Question: Been trying to get this working for a couple of days now without any luck.
This is dedicated for a larger monitor (2560x1080).. so lower viewport responsiveness doesnt matter.
I'm trying to:
1. Make container fit large full screen edge to edge.
2. Create a grid (i.e. like the one in attached image)
3. Display images in that grid cells that use exactly 100% of the space available to them (based on the % values of the underlying cell/div) -- so resize with aspect ratio and then stretch or something like that.
Unfortunately every attempt is just a mess... most recently I'm using bootstrap 4 with the following extra css
<URL>
'''
#mmenu_screen > .row {
min-height: 100vh;
}
.flex-fill {
flex:1 1 auto;
}
'''
Any tips would be appreciated.

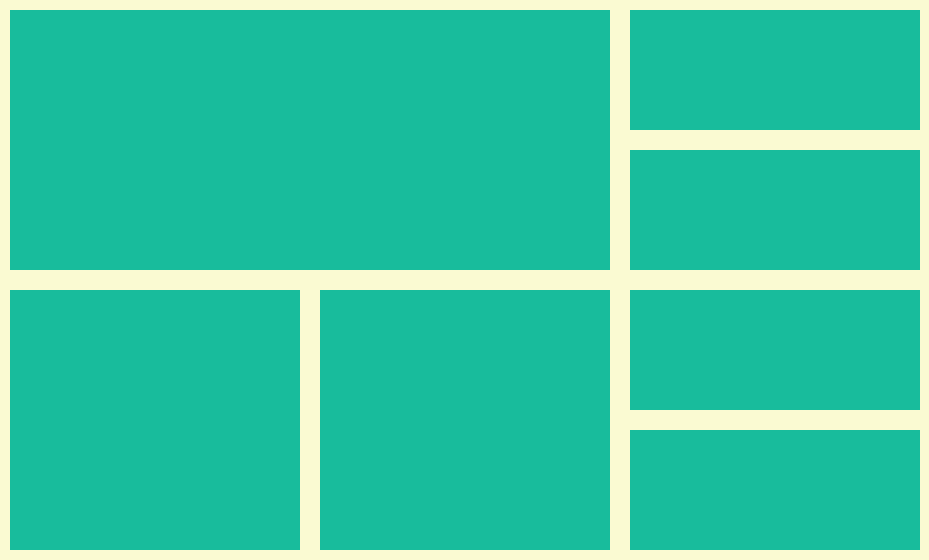
Answer: no bootstrap or framework needed CSS grid got you covered ;) it's a simple API read the CSS and you will understand how does it work you just add the needed divs then you give it literally a template and he will arrange them for you it's 100% responsive (to the limit for sure of the content).
-
hope I have helped
'''
.grid-container {
position: fixed;
top: 0;
left: 0;
right: 0;
bottom: 0;
display: grid;
grid-template-areas:
'area1 area1 area1 area1 area4 area4'
'area1 area1 area1 area1 area5 area5'
'area2 area2 area3 area3 area6 area6'
'area2 area2 area3 area3 area7 area7';
grid-gap: 10px;
background-color: #f9fad2;
padding: 10px;
}
.grid-container > div {
background-color: #18bc9c;
text-align: center;
padding: 20px 0;
font-size: 30px;
}
.item1 { grid-area: area1; background-image: url("https://www.bmw.in/content/dam/bmw/marketIN/bmw_in/Images/all-models/BMW%20Series/bmw-2-series/Main%20Banner%20Desktop.jpg/_jcr_content/renditions/cq5dam.resized.img.1680.large.time1601620546255.jpg"); background-size: cover; }
.item2 { grid-area: area2; }
.item3 { grid-area: area3; }
.item4 { grid-area: area4; }
.item5 { grid-area: area5; }
.item6 { grid-area: area6; }
.item7 { grid-area: area7; background-image: url("https://cdn.cnn.com/cnnnext/dam/assets/<PHONE>-bugatti-centodieci-exlarge-169.jpg"); background-repeat: no-repeat;
background-size: 100% 100%; }
'''
'''
<div class="grid-container">
<div class="item1">1</div>
<div class="item2">2</div>
<div class="item3">3</div>
<div class="item4">4</div>
<div class="item5">5</div>
<div class="item6">6</div>
<div class="item7">7</div>
</div>
'''